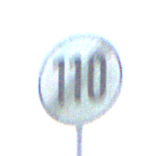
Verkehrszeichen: EndeGeschwindigkeit110
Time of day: MorningAfternoon
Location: Outdoor (Suburban)
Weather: PartlyCloudy
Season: NotSpecified
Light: Natural